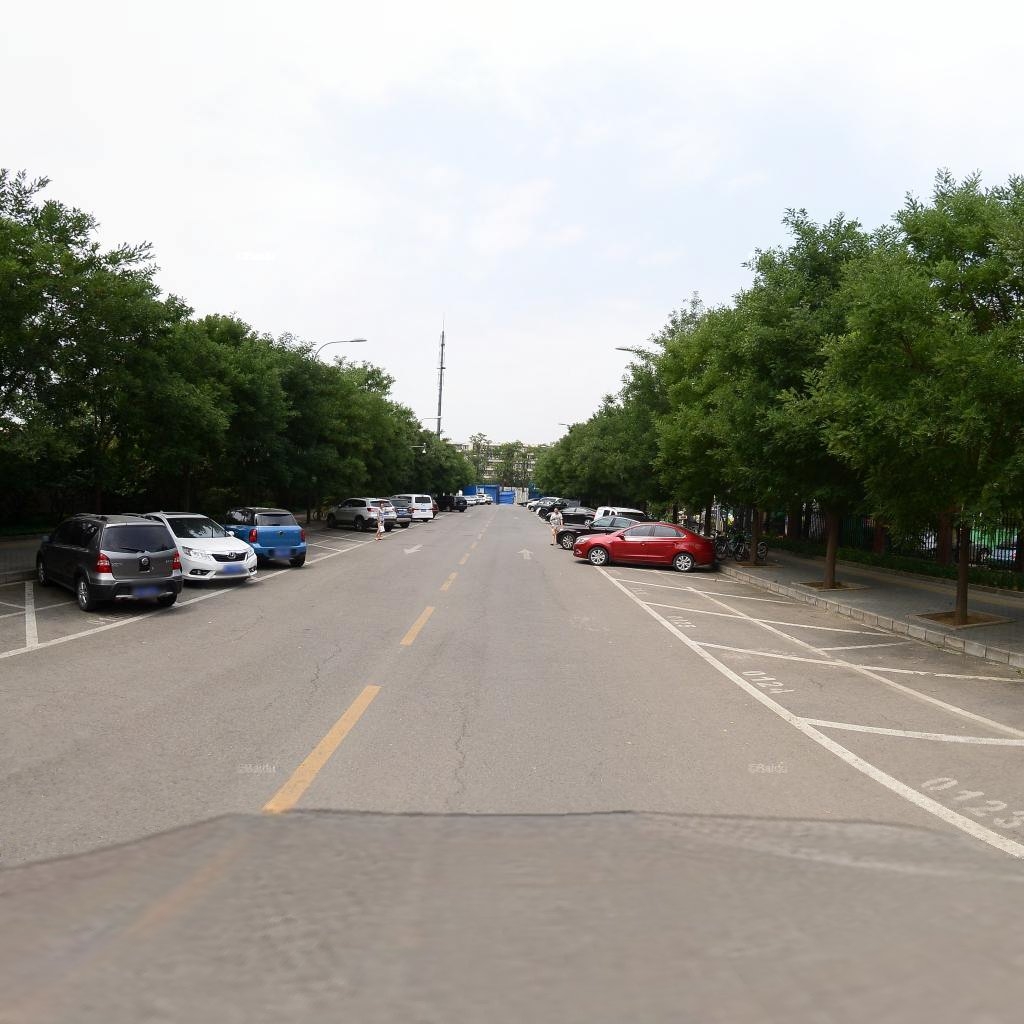
Region: Haidian
Road damage annotations: longitudinal crack, longitudinal crack, longitudinal crack, transverse crack